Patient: sex M, age 64
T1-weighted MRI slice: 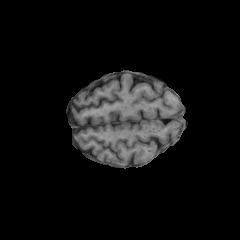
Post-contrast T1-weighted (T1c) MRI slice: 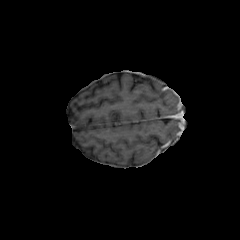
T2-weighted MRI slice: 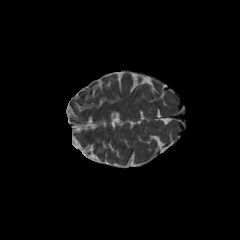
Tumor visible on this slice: no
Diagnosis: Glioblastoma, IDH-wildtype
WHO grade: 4